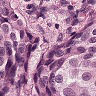
Metastatic tissue present: yes